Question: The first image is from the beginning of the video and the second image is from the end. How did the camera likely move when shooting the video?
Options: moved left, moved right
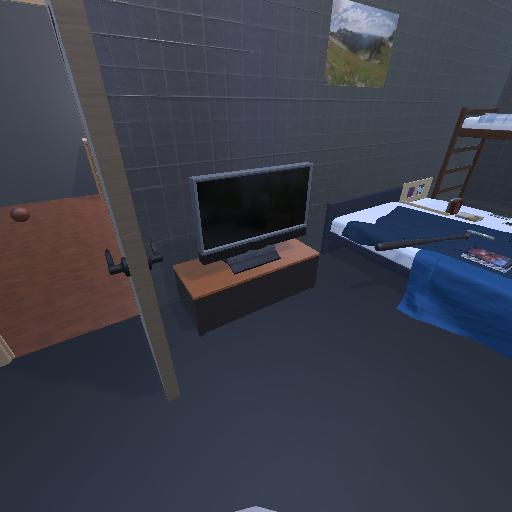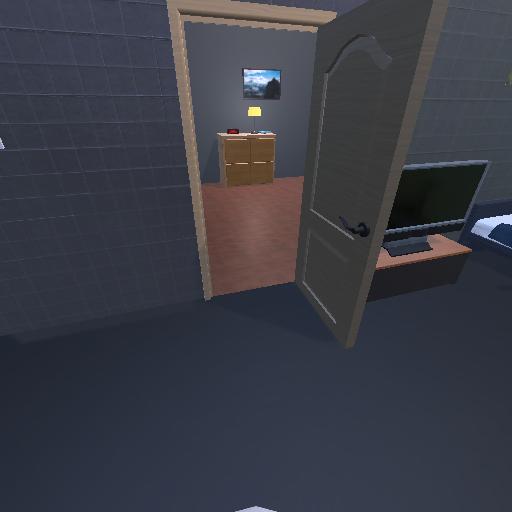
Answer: moved left